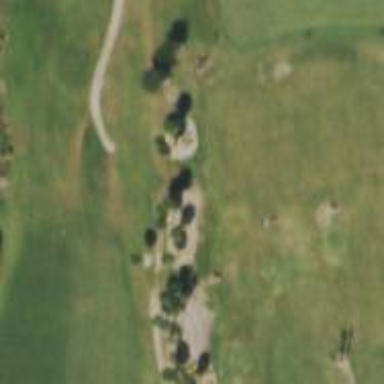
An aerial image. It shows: Golf cartpath that is also road path.